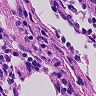
Metastatic tissue present: no